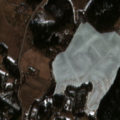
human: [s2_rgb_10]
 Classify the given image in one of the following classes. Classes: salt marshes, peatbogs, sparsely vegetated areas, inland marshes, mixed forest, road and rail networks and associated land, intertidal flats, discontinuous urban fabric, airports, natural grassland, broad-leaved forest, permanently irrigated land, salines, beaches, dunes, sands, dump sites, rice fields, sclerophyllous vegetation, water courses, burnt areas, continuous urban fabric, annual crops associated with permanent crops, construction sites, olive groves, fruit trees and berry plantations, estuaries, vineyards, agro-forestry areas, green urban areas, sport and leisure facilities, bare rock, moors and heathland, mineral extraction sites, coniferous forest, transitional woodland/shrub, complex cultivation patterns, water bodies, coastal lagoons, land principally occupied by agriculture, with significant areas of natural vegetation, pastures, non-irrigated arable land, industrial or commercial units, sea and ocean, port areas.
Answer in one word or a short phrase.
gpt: non-irrigated arable land, land principally occupied by agriculture, with significant areas of natural vegetation, coniferous forest, mixed forest, water bodies